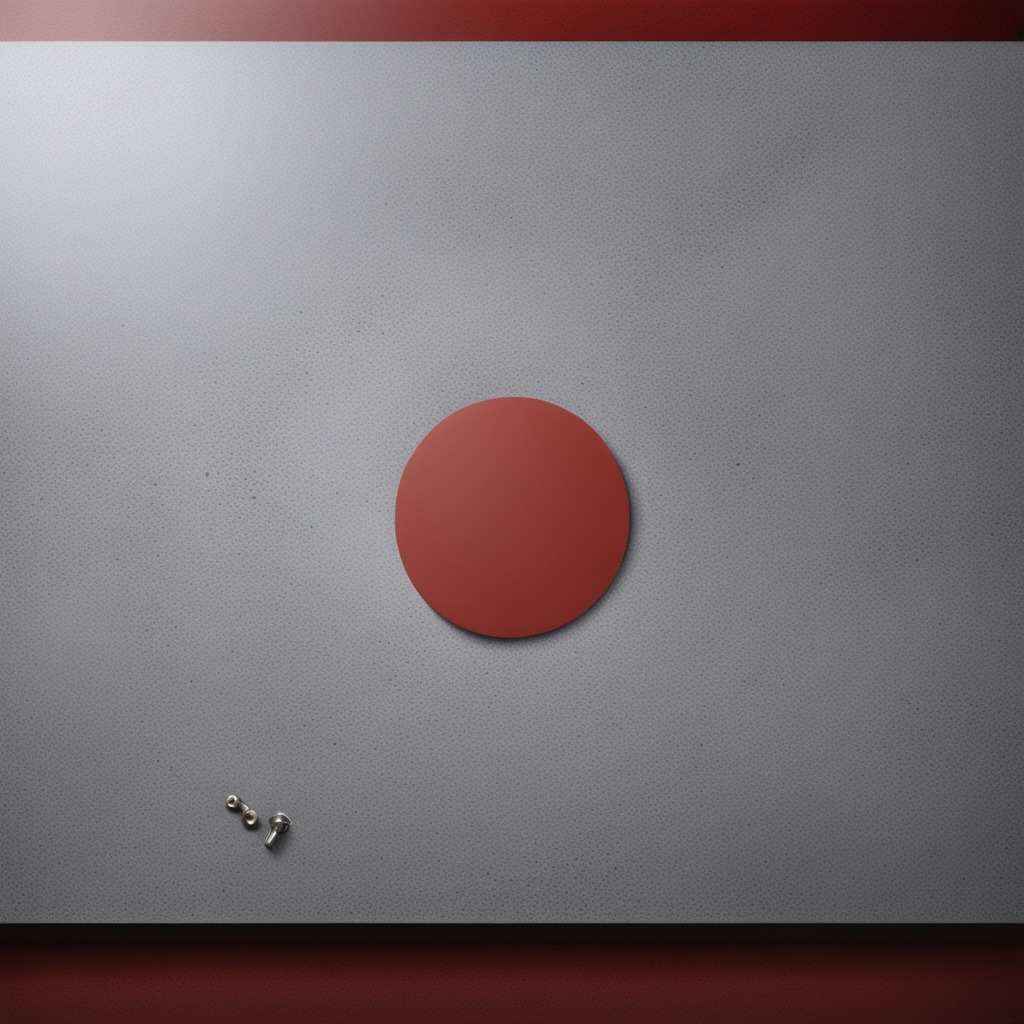
A metal screw lies on the clean granite tabletop covered with a red rubber mat inside a workshop under bright overhead lighting crisp shadows high clarity worn but beneath the mat